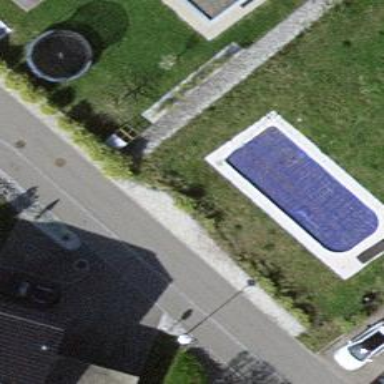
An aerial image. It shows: Swimming pool located in leisure land.